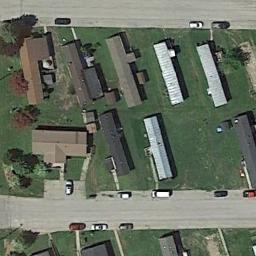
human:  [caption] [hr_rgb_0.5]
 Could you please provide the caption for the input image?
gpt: There were several cars parked along the road, And there were two rows of mobile homes on the lawn .

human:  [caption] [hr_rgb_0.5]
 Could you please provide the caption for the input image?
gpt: There are a few cars on the road in the mobile home park .

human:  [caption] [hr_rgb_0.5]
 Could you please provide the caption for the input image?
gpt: The mobile home park is on the grass next to the road .

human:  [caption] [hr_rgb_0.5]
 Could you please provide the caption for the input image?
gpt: The mobile home park has some mobile homes on the grass and a road goes through the mobile home park .

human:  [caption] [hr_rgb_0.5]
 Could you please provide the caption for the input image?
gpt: There are some buildings on a green lawn on the mobile home park .